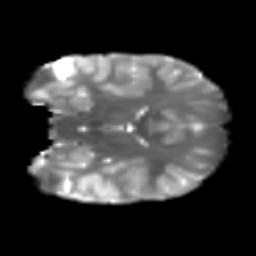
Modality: T2w
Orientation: coronal
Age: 12
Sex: male
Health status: ill
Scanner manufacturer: ge
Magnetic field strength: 3 T
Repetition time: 6.752 s
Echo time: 0.079 s